Question: I want to create 4 textareas in one row, each with its own title, this is the illustration of what I wanna do:

I've tried this:
'''
<html xmlns="http://www.w3.org/1999/xhtml">
<head>
<meta http-equiv="Content-Type" content="text/html; charset=utf-8" />
<title>Untitled Document</title>
</head>
<body>
<div style="float:left;">
<p>
title1<br />
<textarea cols="15" rows="15">
textarea1
</textarea><br />
title2<br />
<textarea cols="15" rows="15">textarea2</textarea>
</p>
</div>
</body>
</html>
'''
Instead it creates 2 textareas in 2 rows, I want 4 textareas in one row and a title centered on each textarea. How do I do that?
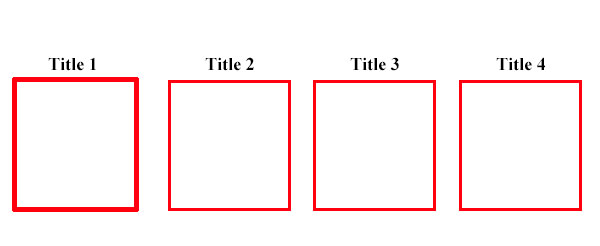
Answer: to make it more perfect add a common class to each of the div and apply css like below:
'''
<div class="inline-div">
<p align="center">Title 1</p>
<textarea cols="15" rows="15" class="inline-txtarea"></textarea>
</div>
<div class="inline-div">
<p align="center">Title 2</p>
<textarea cols="15" rows="15" class="inline-txtarea"></textarea>
</div>
<div class="inline-div">
<p align="center">Title 3</p>
<textarea cols="15" rows="15" class="inline-txtarea"></textarea>
</div>
<div class="inline-div">
<p align="center">Title 4</p>
<textarea cols="15" rows="15" class="inline-txtarea"></textarea>
</div>
'''
'''
.inline-div {
display:inline-block;
}
.inline-txtarea {
resize: none;
border : 2px solid red;
height:125px;
}
'''
<URL>